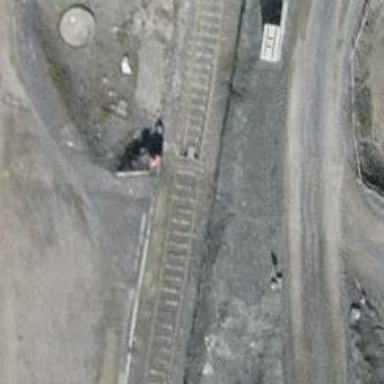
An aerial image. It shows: Railway switch.